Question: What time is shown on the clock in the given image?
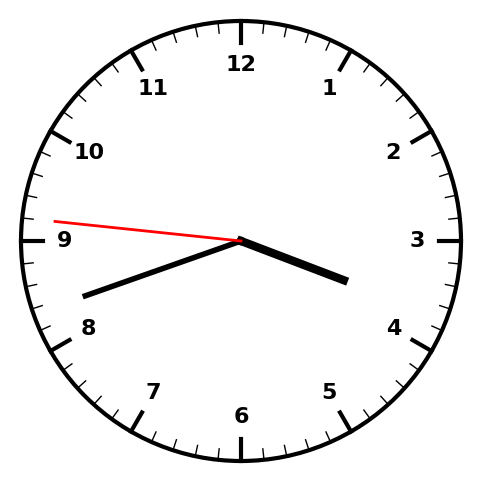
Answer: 03:41:46